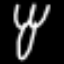
Label: fork